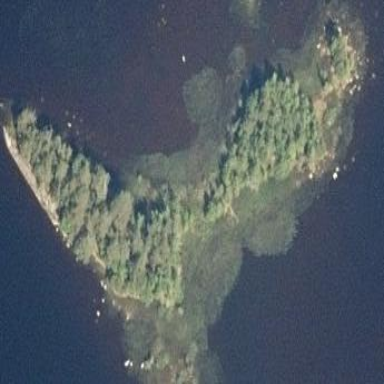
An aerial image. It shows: Islet covered with needle-leaved woodland.